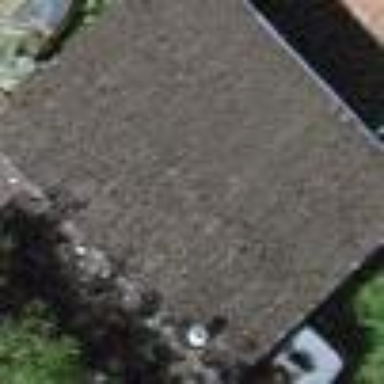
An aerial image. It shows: Garage.